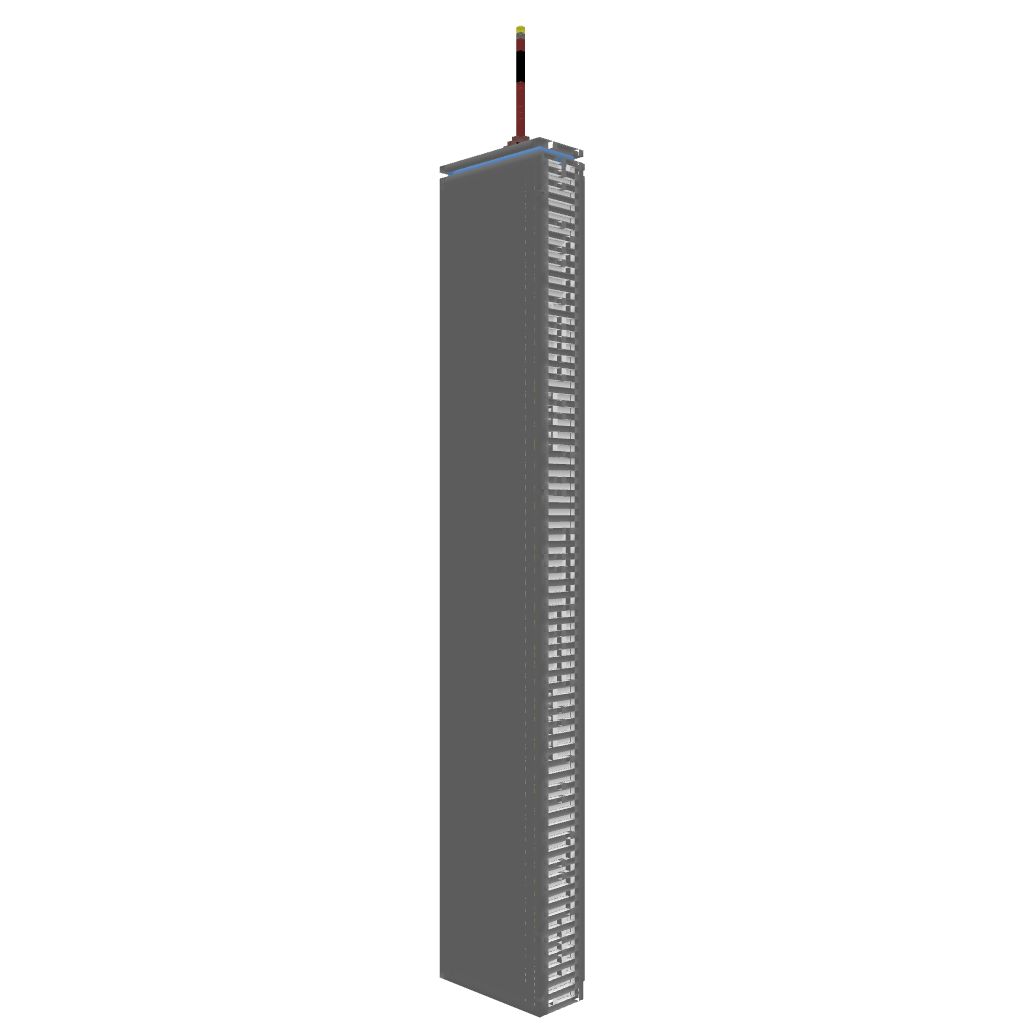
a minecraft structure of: Liberty Tower bad low quality